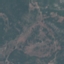
Land use / land cover: HerbaceousVegetation